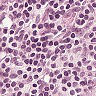
Metastatic tissue present: no